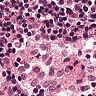
Metastatic tissue present: no